九年级 · 度量几何学
如图, 在半径为 1 的 $\odot 0$ 中, $\angle A O B=45^{\circ}$, 则 $\operatorname{sinC}$ 的值为 ( )

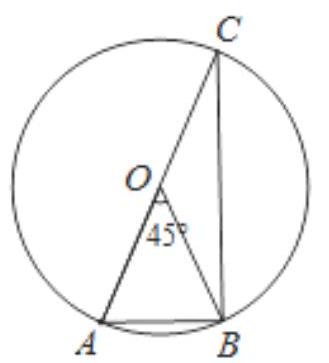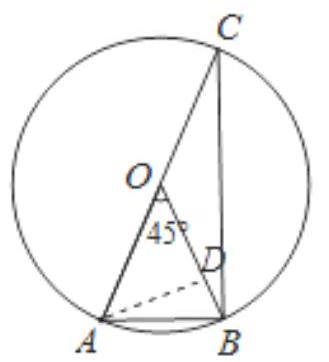
A. $\frac{\sqrt{2}}{2}$
B. $\frac{\sqrt{2-\sqrt{2}}}{2}$
C. $\frac{\sqrt{2+\sqrt{2}}}{2}$
D. $\frac{\sqrt{2}}{4}$
答案: B
解析: 【分析】首先过点 $A$ 作 $A D \perp O B$ 于点 $D$, 由在 Rt $\triangle A O D$ 中, $\angle A O B=45^{\circ}$, 可求得 $A D$ 与 $O D$ 的长, 继而可得 $\mathrm{BD}$ 的长, 然后由勾股定理求得 $\mathrm{AB}$ 的长, 继而可求得 $\operatorname{sinC}$ 的值.

解: 过点 $A$ 作 $A D \perp O B$ 于点 $D$,

$\because$ 在 Rt $\triangle A O D$ 中, $\angle A O B=45^{\circ}$,

$\therefore \mathrm{OD}=\mathrm{AD}=0 \mathrm{~A} \cdot \cos 45^{\circ}=\frac{\sqrt{2}}{2} \times 1=\frac{\sqrt{2}}{2}$,

$\therefore \mathrm{BD}=\mathrm{OB}-0 \mathrm{O}=1-\frac{\sqrt{2}}{2}$,

$\therefore A B=\sqrt{A D^{2}+B D^{2}}=\sqrt{2-\sqrt{2}}$,

$\because \mathrm{AC}$ 是 $\odot 0$ 的直径,

$\therefore \angle \mathrm{ABC}=90^{\circ}, \mathrm{AC}=2$,

$\therefore \operatorname{sinC}=\frac{\sqrt{2-\sqrt{2}}}{2}$.

故选 B.